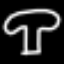
Label: mushroom